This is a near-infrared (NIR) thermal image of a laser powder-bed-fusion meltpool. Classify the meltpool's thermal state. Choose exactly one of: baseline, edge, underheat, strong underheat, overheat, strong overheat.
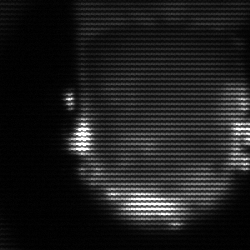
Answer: baseline